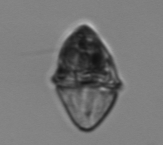
Label: Gyrodinium